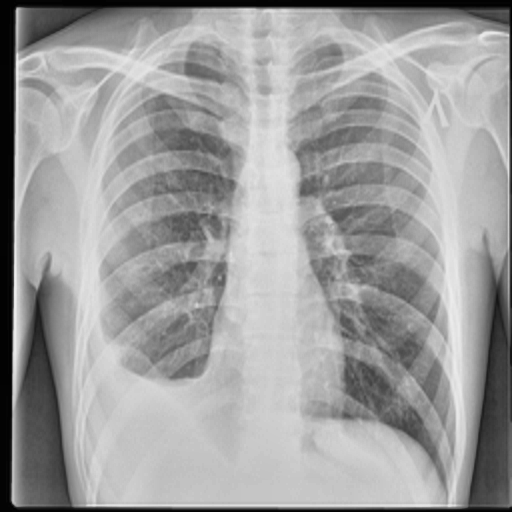
Finding: TUBERCULOSIS